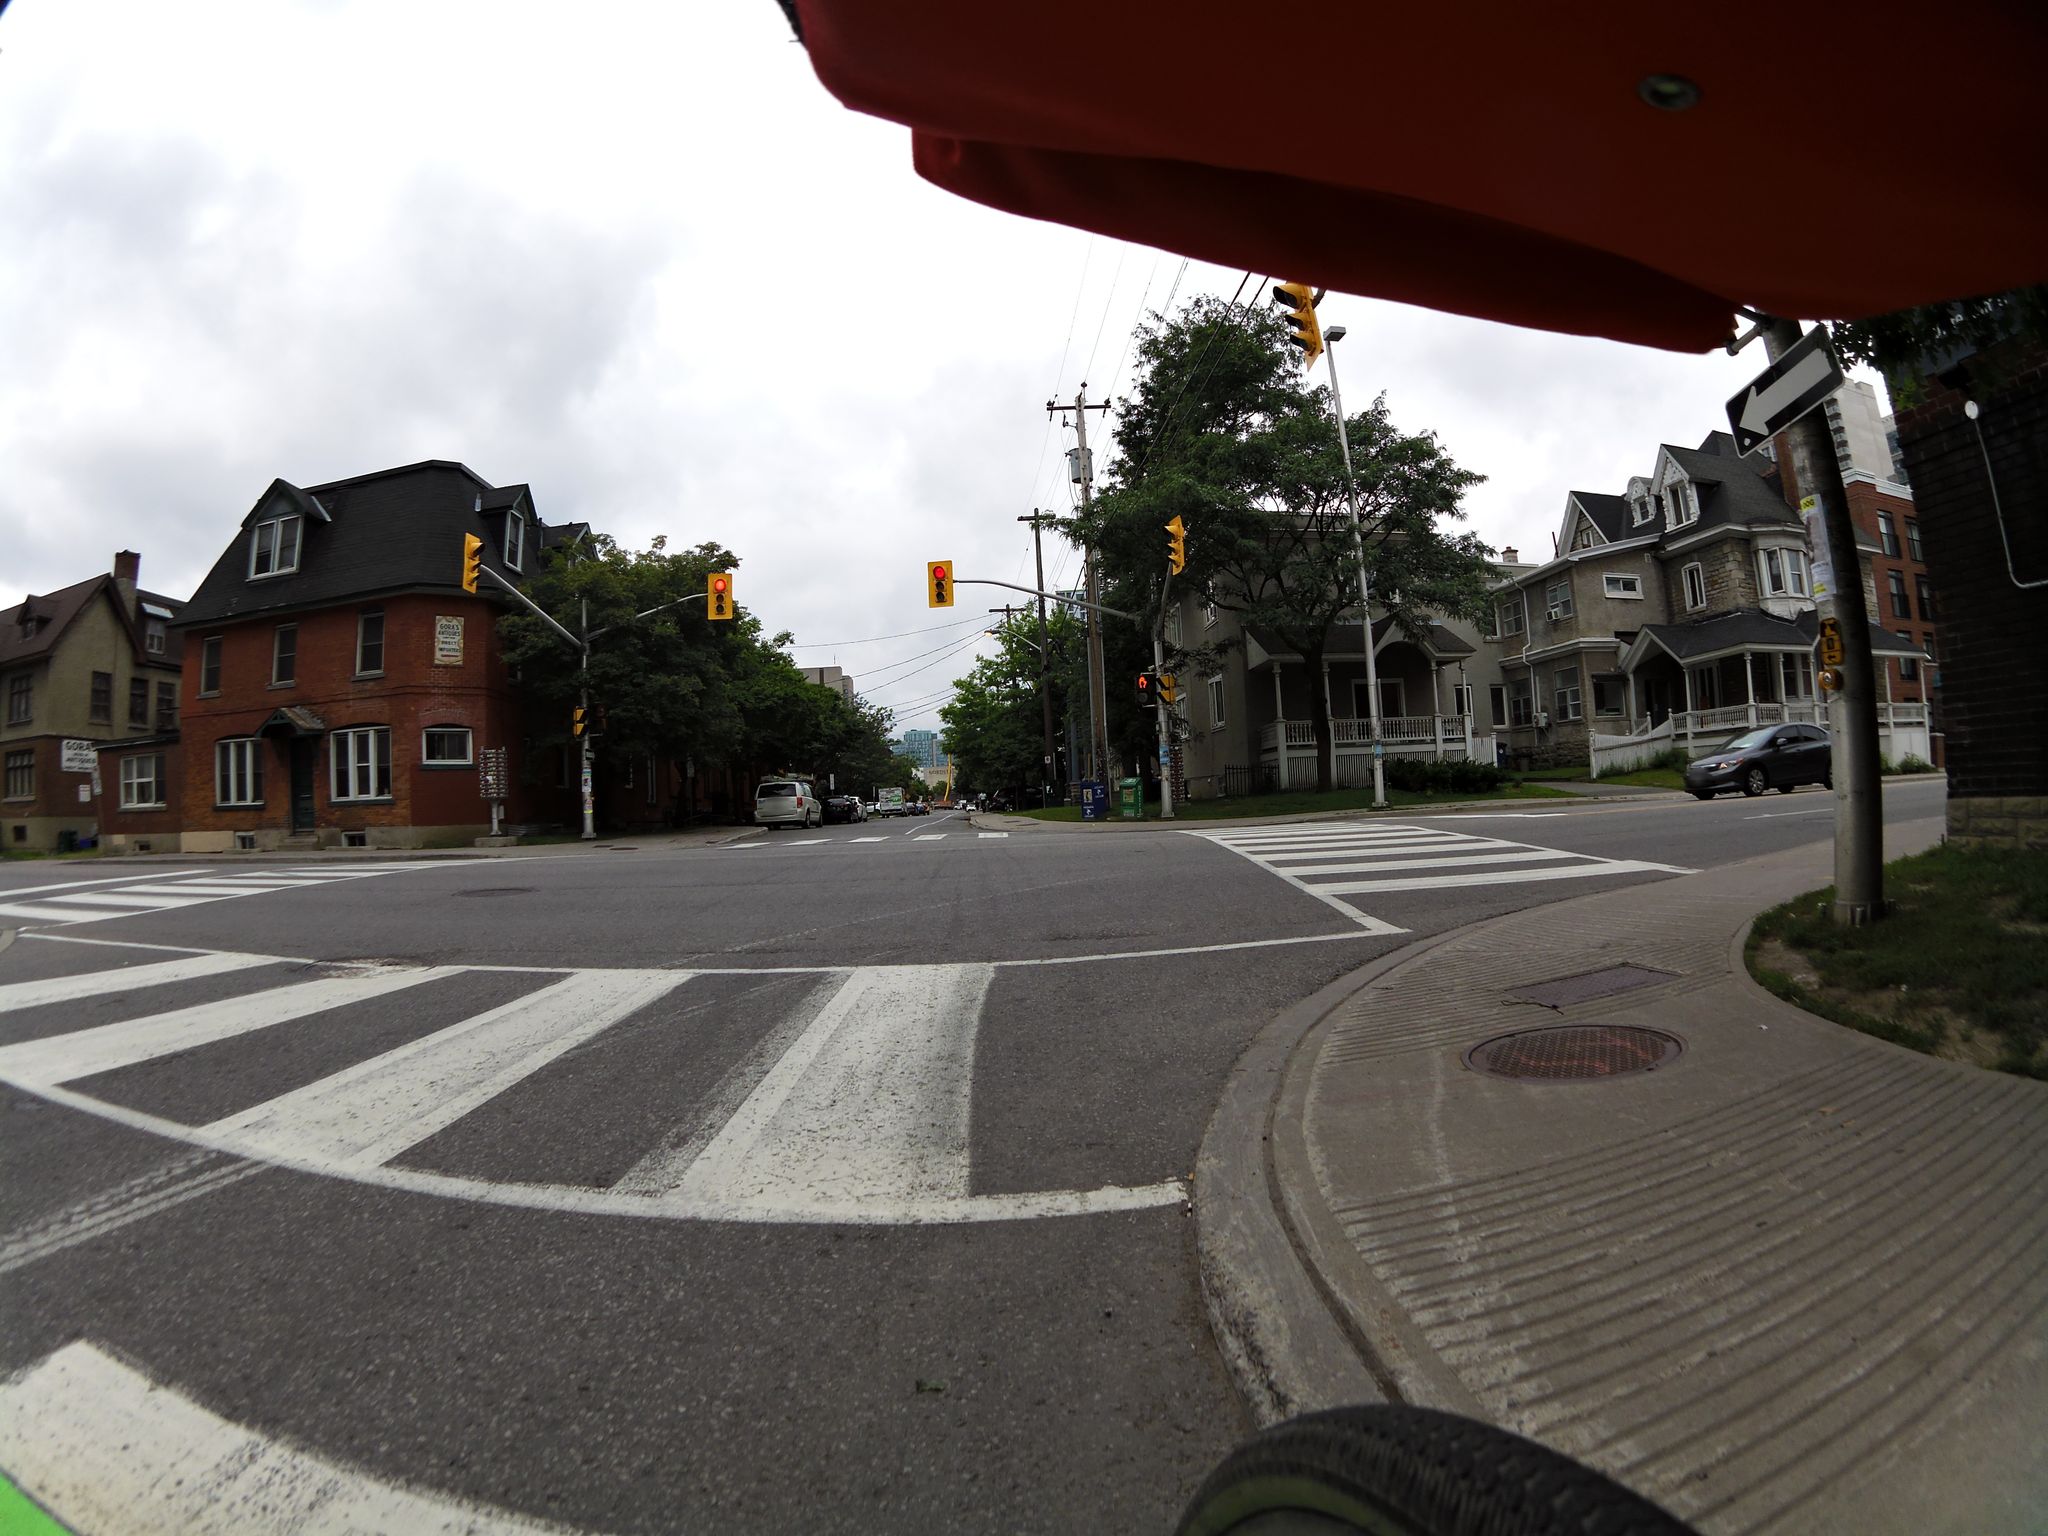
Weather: cloudy
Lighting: day
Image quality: good
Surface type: cycling surface
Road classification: residential
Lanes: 1
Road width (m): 1.5
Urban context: urban centre
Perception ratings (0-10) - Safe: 3.28, Lively: 8.26, Beautiful: 2.51, Boring: 5.17, Depressing: 3.74, Wealthy: 4.67